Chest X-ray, AP view. Patient: 57 years old, sex F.
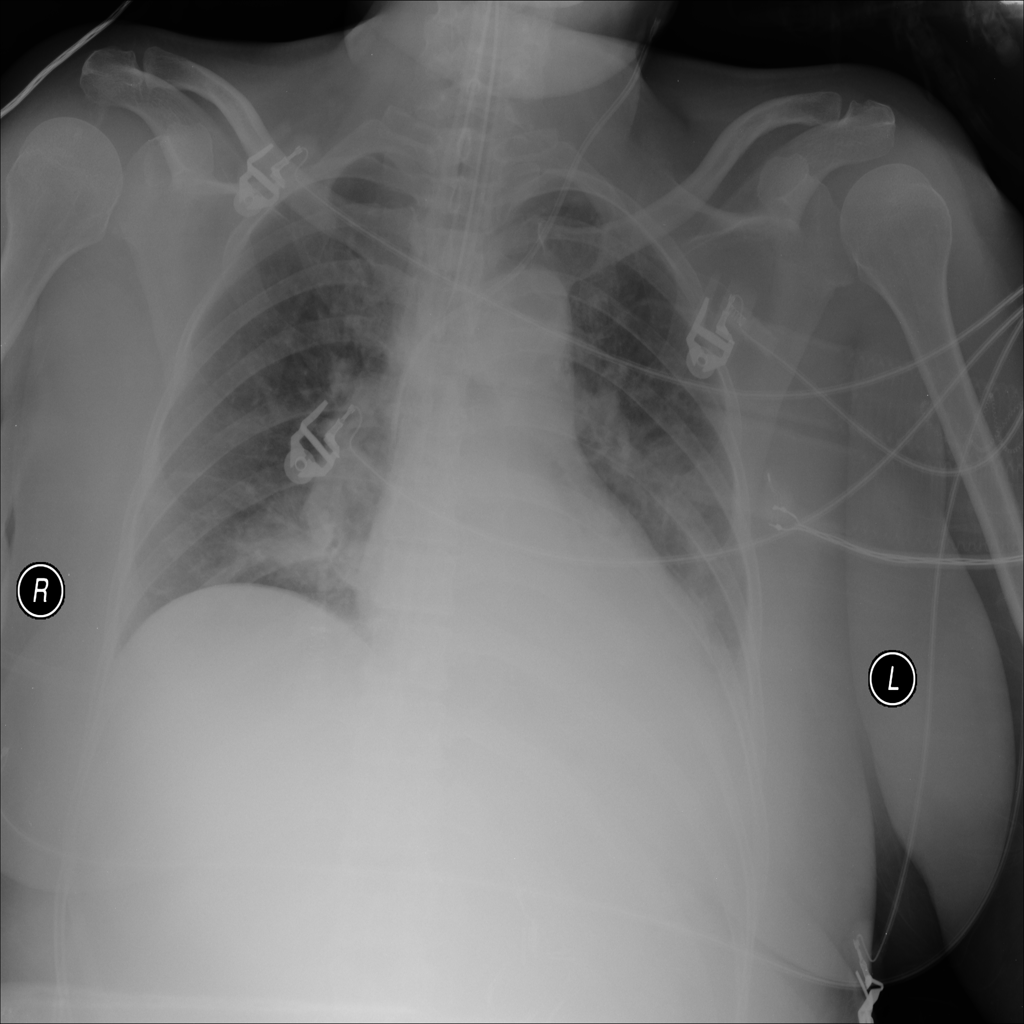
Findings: No Finding